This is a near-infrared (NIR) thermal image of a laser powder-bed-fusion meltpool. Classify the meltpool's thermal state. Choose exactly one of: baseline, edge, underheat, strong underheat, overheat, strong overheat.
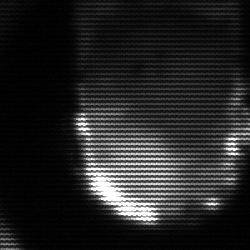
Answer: baseline